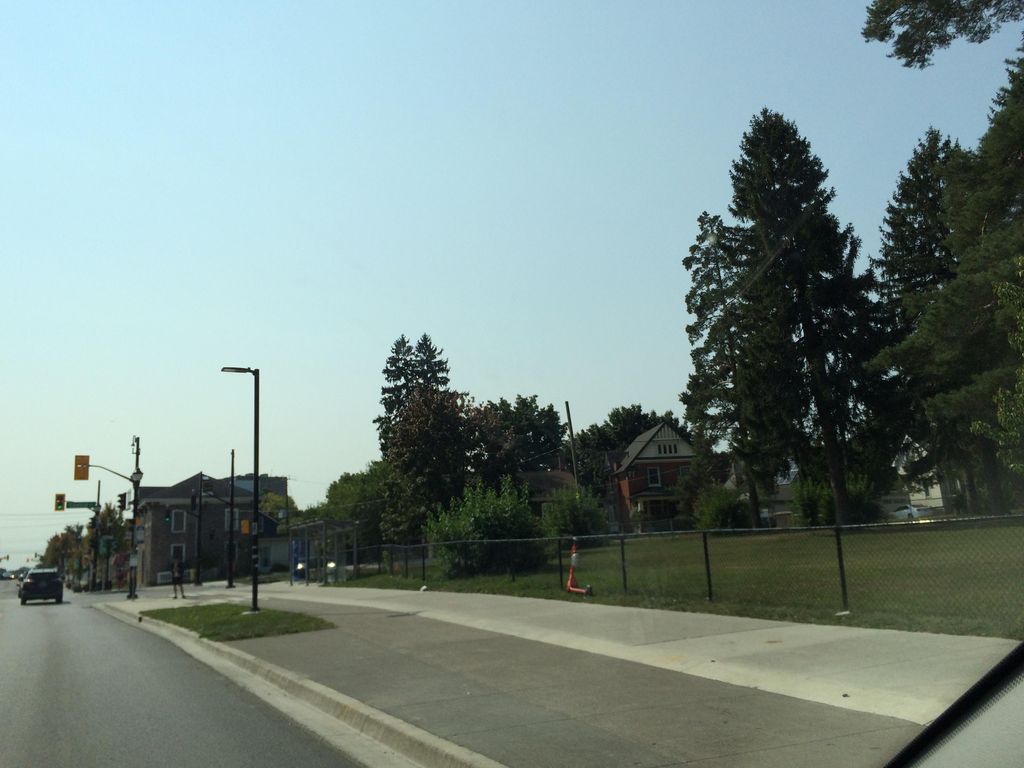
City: kitchener-waterloo